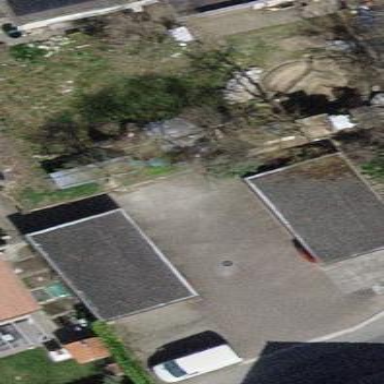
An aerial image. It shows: View of roof of building.